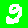
Digit: 2